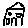
Label: house